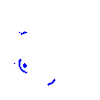
Particle: proton